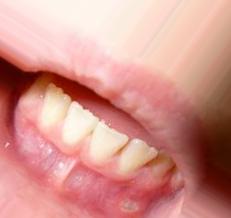
Condition: Mouth Ulcer